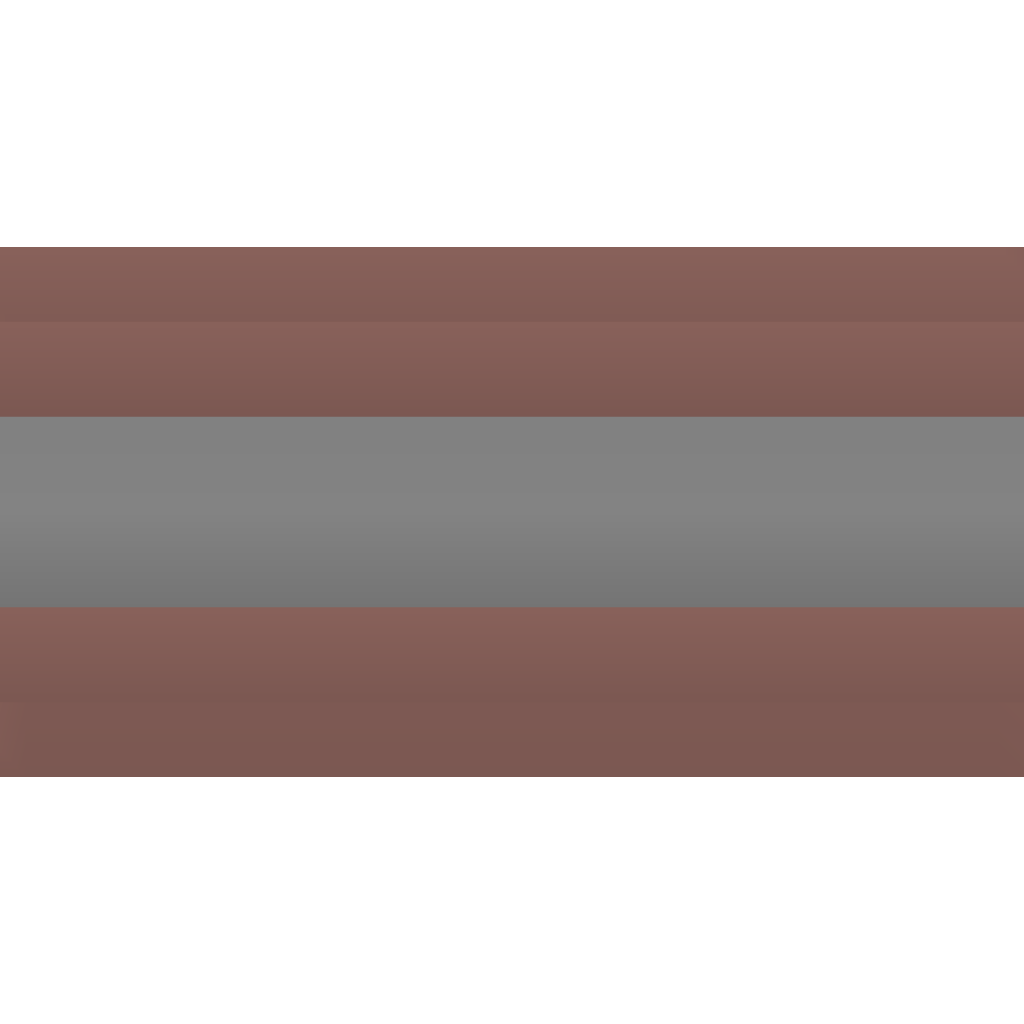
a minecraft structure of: Sewer template corner bad low quality